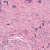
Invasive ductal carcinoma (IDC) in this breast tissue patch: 1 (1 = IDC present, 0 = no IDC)